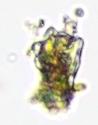
Label: Detritus